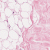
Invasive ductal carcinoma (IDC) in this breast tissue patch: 0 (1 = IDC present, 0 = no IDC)